Interaction volume radius: 10 \u00c5
Interaction volume height: 15 \u00c5
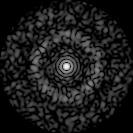
Disorder parameter: 0.8811